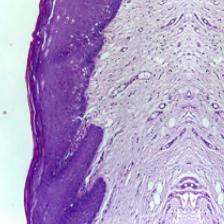
Diagnosis: Normal